Question: In an attempt to build an iOS project (in XCode), I need to import my colleague's public and private keys for the code signing identity, but I am unable to do so because I get an error in Keychain Access that says "An error has occurred. Unable to import an item. / The contents of this item cannot be retrieved"
FULL DETAILS:
I have got two keys from my colleague's computer, exported them from his Keychain as two files:
Roomer Inc.p12 (the private key)
Roomer Inc.pem (the public key)
When he exported these, he left the password blank (Although we also tried with a password of "test" and got the same results).
When I double-click Roomer Inc.p12 (for the private key), it opens in Keychain Access and promts me to choose the keychain ("login" is selected by default)
I click "Add" and then I am prompted for the password to the keychain (which I leave blank)
Next I always see this message in Keychain access:

However, despite this message appearing, when I click OK, I see a new private key entry for "Roomer Inc". Note that this entry is a private key in the "login" key chain as I would expect, but has no expiration date (should it?)
Next, for the Roomer Inc.pem file (the public key) I am asked to choose the keychain ("login") and I click Add
Then, I also get the "An error has occurred. Unable to import an item. / The contents of this item cannot be retrieved" message for the public key as well. In this case however (unlike the Private key), I do not see any entry corresponding for what I just added.
So, it appears that the private key entry may or may not be OK (I have no way to verify), and the public key entry for Roomer cannot be installed in the keychain without this error message. Please note that I also tried using the security import command to import the public key :
$ security import Roomer\ Inc.pem -f pkcs12 ~/Library/Keychains/login.keychain
1 key imported.
When I do this, although the command returns "1 key imported" I do not see a public key for "Roomer Inc" in my Keychain Access window (I closed out Keychain Access and re-opened it).
Either way, we have identified that this is our blocker. (The symptom of course is that the XCode project won't build for the AdHoc provisioning profile to be used with TestFlight). I have left off the additional steps regarding the XCode build and TestFlight setup, because we believe the core problem has to do with importing the keys as explained above.
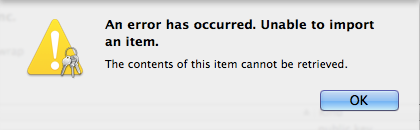
Answer: We figured out our problem, and I am posting my answer here so that others may find it helpful.
The problem is really a UX problem with Keychain Access. Let me back up and give a little context: when you create a distribution certificate with Apple, you create it based on a PRIVATE KEY and App-based permissions.
In Keychain Access, the distribution certificate is listed as a child below the name of the private key that it was created from. Here's the catch: When you use the search box in Keychain access (in my case we were typing in "Roomer" because that's the name on our distribution certificate), it won't look for a certificate with that name, it will look for a certificate attached to a private key for that name.
So my colleague had create a distribution certificate based on a private key that was named "Jorge Davila" (his name), even though the distribution certificate was named "iPhone Distribution: Roomer Inc."
When he searched for "Roomer" in Keychain Access, the correct one was NOT displayed in the search results because the key this certificate was created from was named "Jorge Davila" not "Roomer". Thus, he was exporting the wrong certificate and didn't realize because there were others (some expired) with that name.
Here's how the correct one looks:

This is a relatively nuanced problem with the UX of Keychain Access and the fact that the search tool doesn't give you the results you expect it to. I am posting this answer in the hope that others may find it useful.